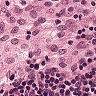
Metastatic tissue present: no